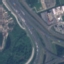
Land use / land cover: Highway